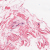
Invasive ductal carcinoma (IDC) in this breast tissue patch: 0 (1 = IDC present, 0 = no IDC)